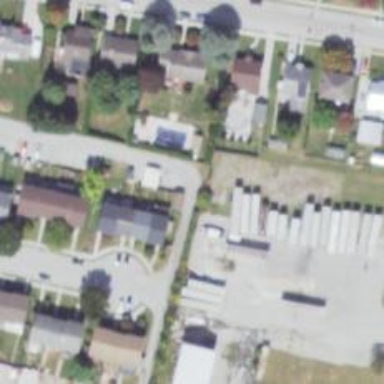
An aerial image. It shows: Alley classified as service road.